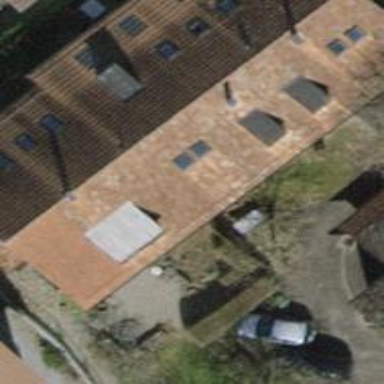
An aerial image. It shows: Building with tiled roof.